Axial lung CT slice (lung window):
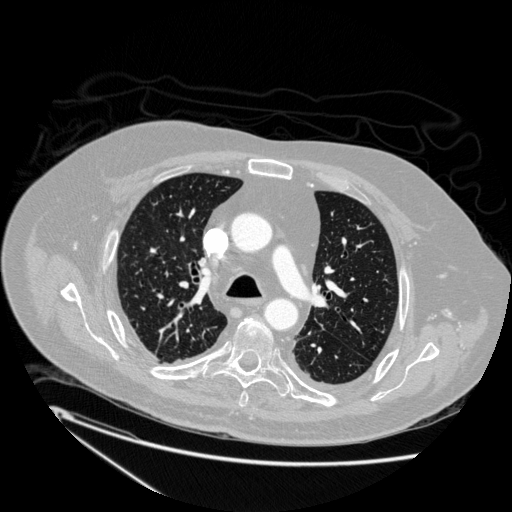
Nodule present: no